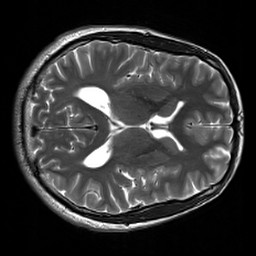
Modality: T2w
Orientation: axial
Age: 34
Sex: male
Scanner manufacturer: siemens
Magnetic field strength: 3 T
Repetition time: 7 s
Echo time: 0.09 s